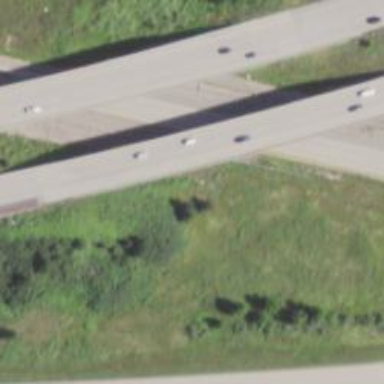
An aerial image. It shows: Motorway.